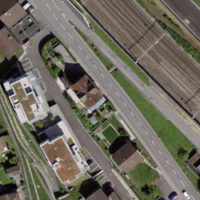
EUNIS habitat code: 57
Species observed at this site:
Lonicera acuminata